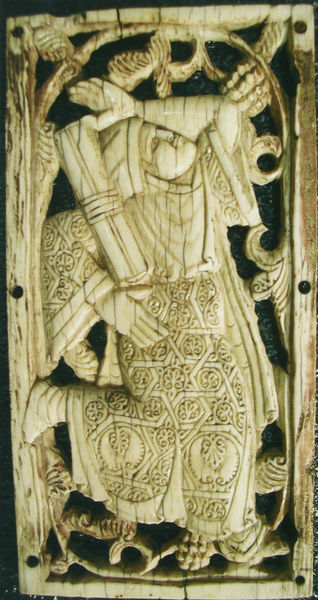
Titel: Elfenbeintafel, Fatimidisch, Ägypten
Standort: Florenz
Institution: Museo Nazionale del Bargello
Schlagwörter: baum, blätter, fuß, gott, hand, kopf, körper, mann, umhang, weiß, gelb, kubistisch, ocker, blume, fenster, finger, frau, holz, hut, kleid, marmor, männer, nase, profil, schmuck, schwarz, stützen, zeichen, beige, muster, ornament, rock, tanz, trinken, arm, arme, falten, gesicht, halten, kleidung, mensch, rahmen, stein, ärmel, hände, figur, gewand, mantel, stoff, stoffe, blatt, pflanze, tanzen, brosche, frontal, umrandung, früchte, ranken, trauben, kopfbedeckung, relief, bein, füße, japan, papier, bündel, creme, kette, risse, farbe, rand, papst, tafel, wein, detail, ornamente, platte, nagel, fein, foto, fotografie, knochen, schnalle, buch, orient, orientalisch, stern, torso, asien, loch, waffe, asiatisch, schuh, löcher, blat, ranke, schnitzerei, buchdeckel, rolle, china, tanzende, ungelenk, halbprofil, brüchig, rissig, farbfoto, unterarm, mittelalter, erhoben, romanik, backe, mönch, schriftrolle, gottheit, sechs, indien, turban, verdreht, sten, durchbrochen, arabesken, verrenkung, schrauben, geschnitzt, elfenbein, weinranke, auf, akanthus, baltt, figut, winkel, romanisch, relie, palmette, papyrus, geand, meissel, gemme, gewandt, verrenkt, elfenbeinschnitzerei, bohrung, thora, jade, inder, papyros, scnitzerei, plättchen, elfenbeinarbeit, bein angewinkelt, elfenbeinfigur, elfenbeintafel, hallo noch jemand daß, hinterlegt, romaniik, wandrelief, verkrümmt